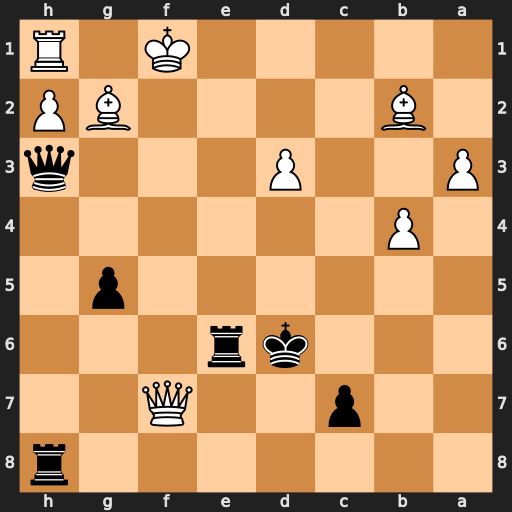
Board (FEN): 7r/2p2Q2/3kr3/6p1/1P6/P2P3q/1B4BP/5K1R
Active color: b
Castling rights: -
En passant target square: -
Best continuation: Qxd3+ Kg1 Qb1+ Bf1 Qxb2